Question: I have a WPF tab control. but I would like to change the tab item style. The default style is square. I need to make it like a chevron list. Each block in that as hexagon.
EDIT:

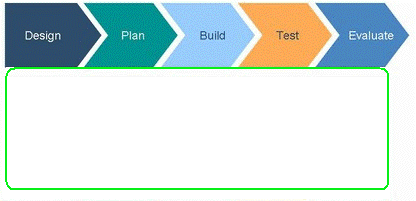
Answer: Here's a quick example made with Kaxaml:
'''
<Page
xmlns="http://schemas.microsoft.com/winfx/2006/xaml/presentation"
xmlns:x="http://schemas.microsoft.com/winfx/2006/xaml">
<Page.Resources>
<Style x:Key="chevronTabItemStyle" TargetType="{x:Type TabItem}">
<Setter Property="Foreground" Value="White" />
<Setter Property="Template">
<Setter.Value>
<ControlTemplate TargetType="{x:Type TabItem}">
<StackPanel Orientation="Horizontal" Margin="0,0,-7,0" Height="30">
<Path Data="M0,0 10,0 10,30 0,30 10,15"
Fill="{TemplateBinding Background}"/>
<Grid>
<Rectangle Fill="{TemplateBinding Background}" />
<TextBlock Text="{TemplateBinding Header}" Margin="10,5" VerticalAlignment="Center" />
</Grid>
<Path Data="M0,0 10,15 0,30"
Fill="{TemplateBinding Background}" />
</StackPanel>
</ControlTemplate>
</Setter.Value>
</Setter>
</Style>
</Page.Resources>
<Grid>
<TabControl ItemContainerStyle="{StaticResource chevronTabItemStyle}">
<TabItem Header="Design" Background="DarkSlateBlue" />
<TabItem Header="Plan" Background="DarkCyan" />
<TabItem Header="Build" Background="LightSkyBlue" />
<TabItem Header="Test" Background="SandyBrown" />
<TabItem Header="Evaluate" Background="SteelBlue" />
</TabControl>
</Grid>
</Page>
'''
You will probably need to adjust a few properties, but it's roughly what you described...